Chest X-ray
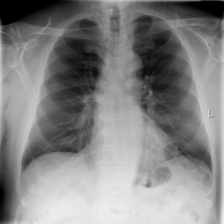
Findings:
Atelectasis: negative
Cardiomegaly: negative
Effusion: negative
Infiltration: negative
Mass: negative
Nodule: negative
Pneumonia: negative
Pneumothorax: negative
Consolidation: negative
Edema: negative
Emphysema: negative
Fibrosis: negative
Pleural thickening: negative
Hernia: negative